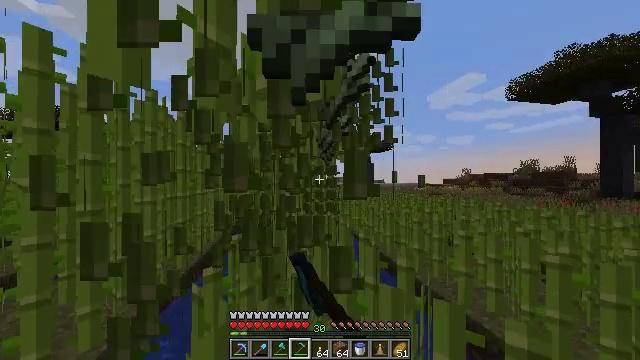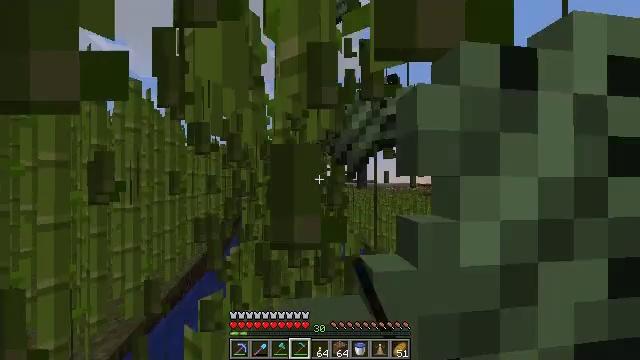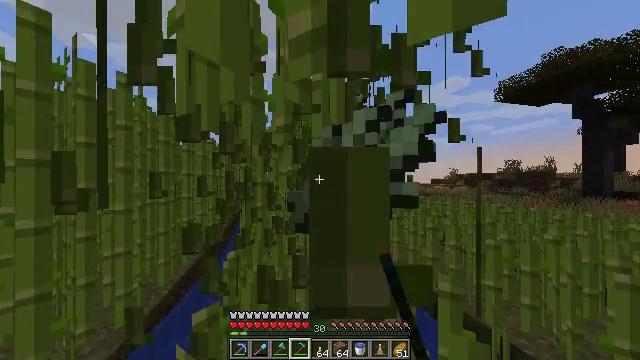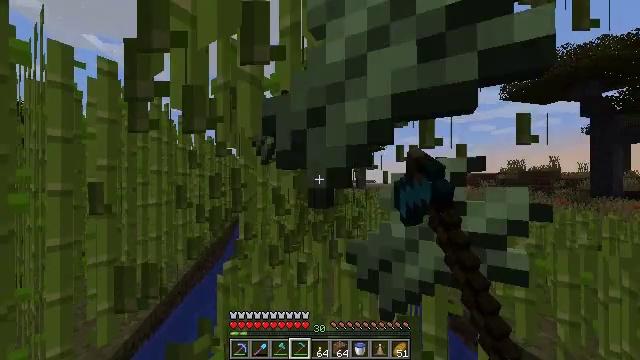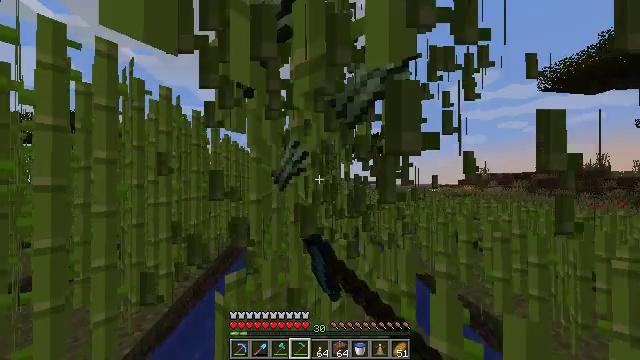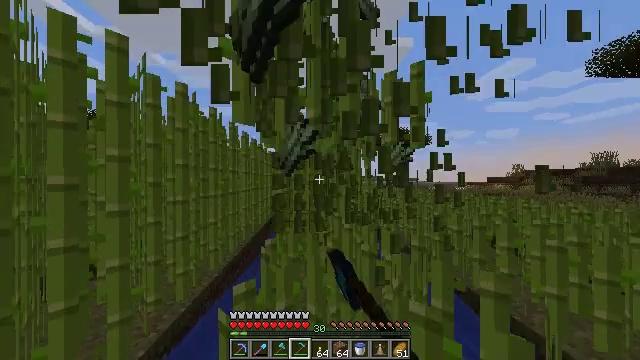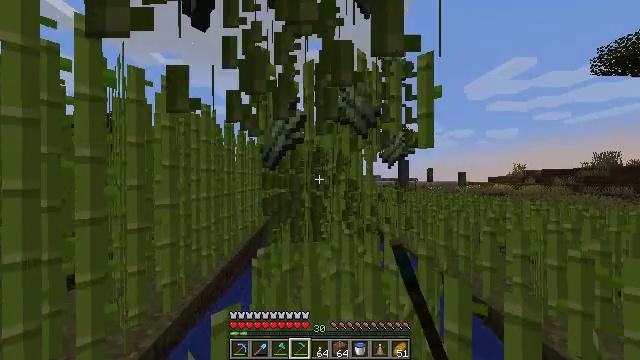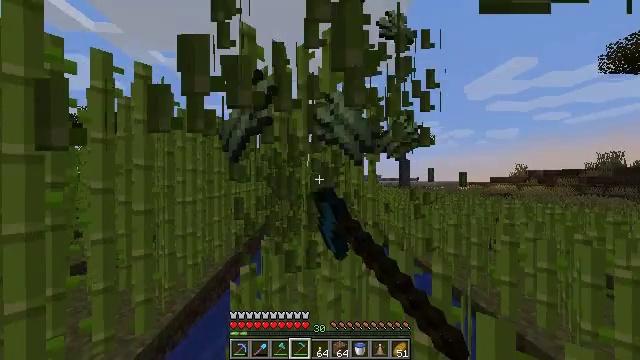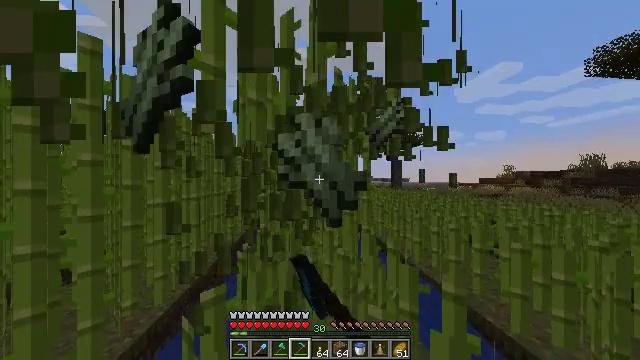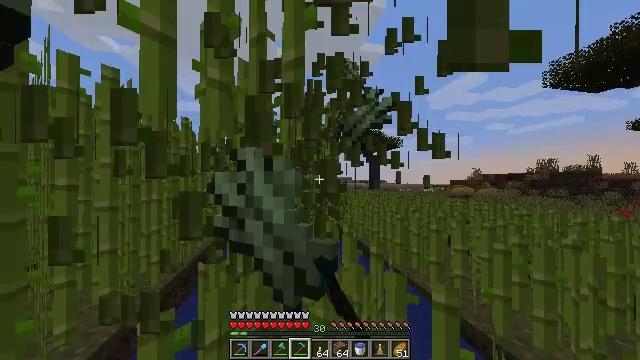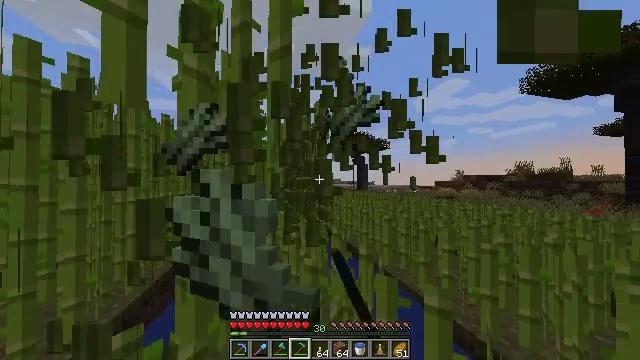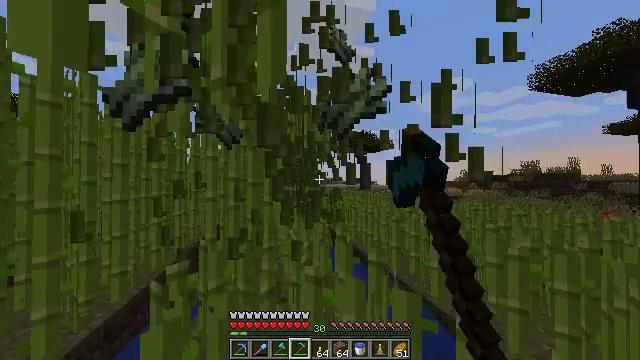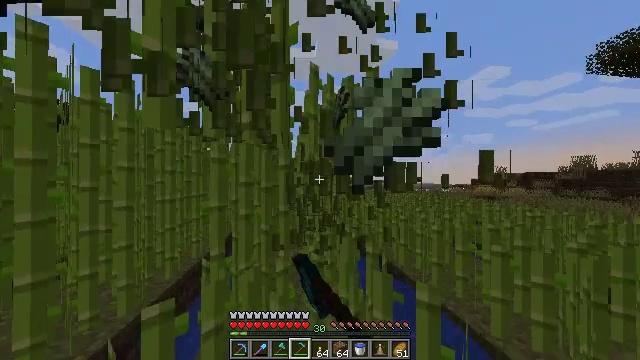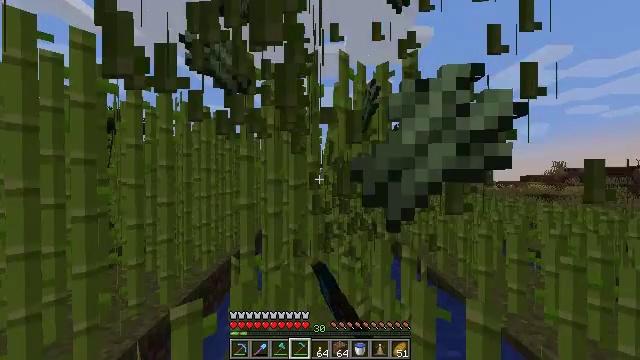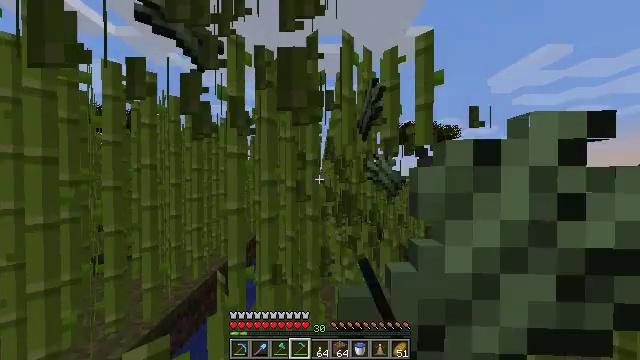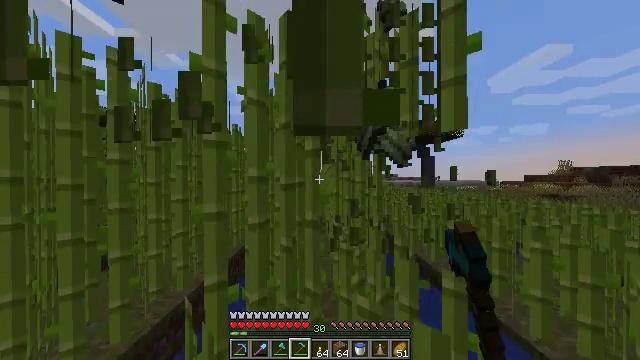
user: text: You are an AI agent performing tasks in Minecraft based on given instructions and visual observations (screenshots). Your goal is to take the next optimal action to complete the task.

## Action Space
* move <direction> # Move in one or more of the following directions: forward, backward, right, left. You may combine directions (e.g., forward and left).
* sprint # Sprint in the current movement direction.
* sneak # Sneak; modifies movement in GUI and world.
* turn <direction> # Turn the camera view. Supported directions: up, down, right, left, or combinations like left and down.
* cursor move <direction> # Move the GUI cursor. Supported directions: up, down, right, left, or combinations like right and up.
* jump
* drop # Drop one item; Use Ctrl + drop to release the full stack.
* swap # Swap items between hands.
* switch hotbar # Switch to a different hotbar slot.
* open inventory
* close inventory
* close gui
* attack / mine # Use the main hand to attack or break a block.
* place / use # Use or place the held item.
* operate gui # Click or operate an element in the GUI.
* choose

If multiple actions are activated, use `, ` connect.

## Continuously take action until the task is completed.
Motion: motion action
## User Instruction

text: Harvest sugar cane from the plant.
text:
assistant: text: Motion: move forward, sprint, turn right, attack / mine
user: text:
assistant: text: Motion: move forward, sprint, attack / mine
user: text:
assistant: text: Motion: move forward, sprint, attack / mine
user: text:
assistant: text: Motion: move forward, sprint, turn left, attack / mine
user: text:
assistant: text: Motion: move forward, sprint, turn left, attack / mine
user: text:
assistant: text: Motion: move forward, sprint, attack / mine
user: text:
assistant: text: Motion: move forward, sprint, attack / mine
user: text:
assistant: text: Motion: move forward, sprint, turn right, attack / mine
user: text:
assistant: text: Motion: move forward, sprint, turn right, attack / mine
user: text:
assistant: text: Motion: move forward, sprint, turn right, attack / mine
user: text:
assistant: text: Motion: move forward, sprint, attack / mine
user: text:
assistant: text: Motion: move forward, sprint, turn left, attack / mine
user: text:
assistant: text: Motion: move forward, sprint, turn left, attack / mine
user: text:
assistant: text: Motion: move forward, sprint, attack / mine
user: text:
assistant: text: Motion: move forward, sprint, attack / mine
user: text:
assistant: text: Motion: move forward, sprint, turn right, attack / mine
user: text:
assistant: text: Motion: move forward, sprint, turn right, attack / mine
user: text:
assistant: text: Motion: move forward, sprint, attack / mine
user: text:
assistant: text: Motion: move forward, sprint, attack / mine
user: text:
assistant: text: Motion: move forward, sprint, turn left, attack / mine
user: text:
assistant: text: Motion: move forward and move left, sprint, turn left, attack / mine
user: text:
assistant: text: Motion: move forward and move left, sprint, attack / mine
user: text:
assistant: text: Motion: move forward and move left, sprint, attack / mine
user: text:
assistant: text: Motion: move forward, sprint, turn right, attack / mine
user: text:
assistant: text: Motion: move forward, sprint, turn right and up, attack / mine
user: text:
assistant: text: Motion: move forward, sprint, turn right, attack / mine
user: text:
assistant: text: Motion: move forward, sprint, attack / mine
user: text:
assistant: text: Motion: move forward, sprint, attack / mine
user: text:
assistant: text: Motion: move forward, sprint, turn left, attack / mine
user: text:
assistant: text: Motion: move forward, sprint, turn left, attack / mine